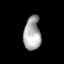
Tissue: lung
Cell type: Fibroblasts
Senescence score: 0.6069
Nuclear area (px): 562
Mean DAPI intensity: 169.196